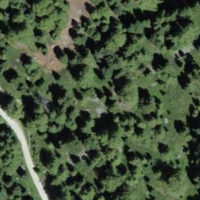
EUNIS habitat code: 44
Species observed at this site:
Ajuga pyramidalis
Periparus ater